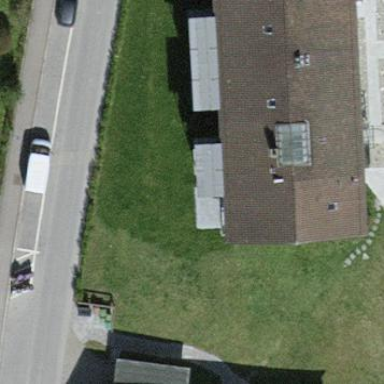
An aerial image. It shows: Building with tile roof.